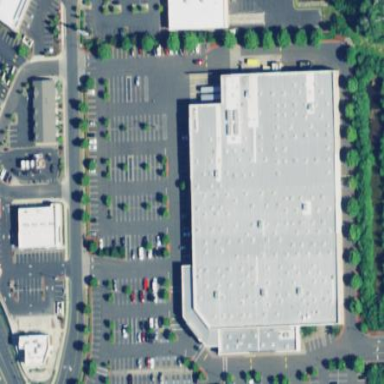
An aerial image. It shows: Wholesale shop located inside building.